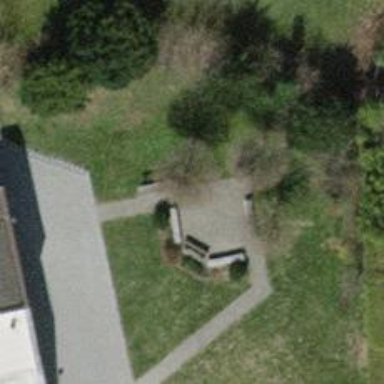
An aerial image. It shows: Bench for seating.